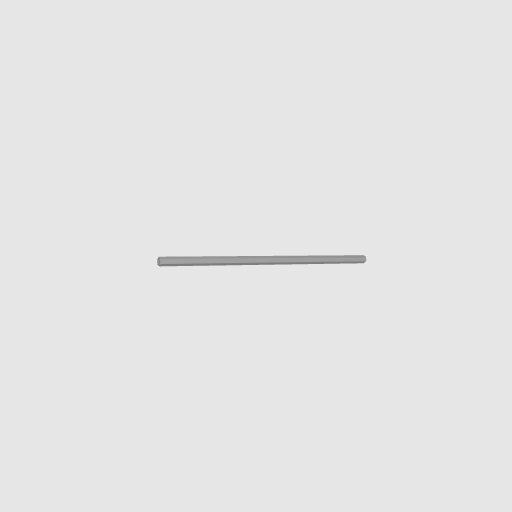
Part: Standoff8RID216